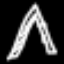
Label: The Eiffel Tower